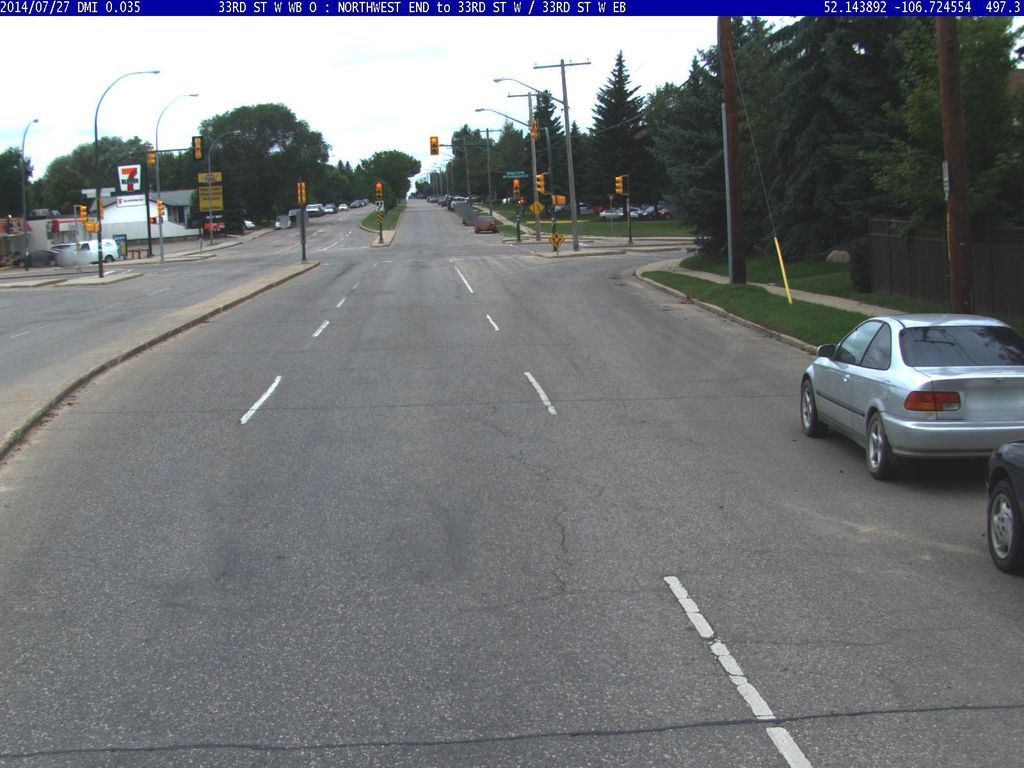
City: saskatoon